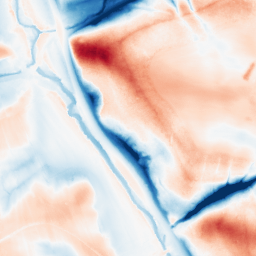
Category: classical
Decomposition family: gaussian_anisotropic
Decomposition parameters: sigma_x: 10
sigma_y: 20
Upsampling method: quartic
Upsampling parameters: scale: 4
Upsampling scale: 4